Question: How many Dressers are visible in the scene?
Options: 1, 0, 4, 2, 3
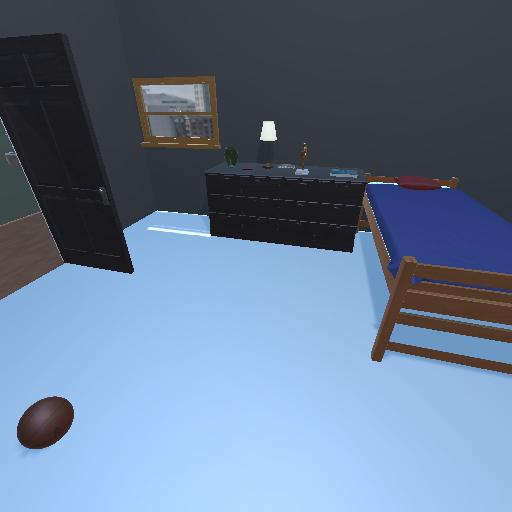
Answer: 1